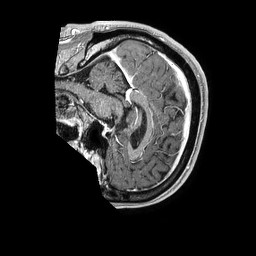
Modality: T1w
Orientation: sagittal
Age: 54
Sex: male
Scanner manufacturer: philips
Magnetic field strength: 1.5 T
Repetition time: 0.007572 s
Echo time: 0.003439 s